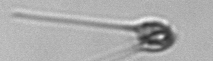
Label: Asterionellopsis_glacialis